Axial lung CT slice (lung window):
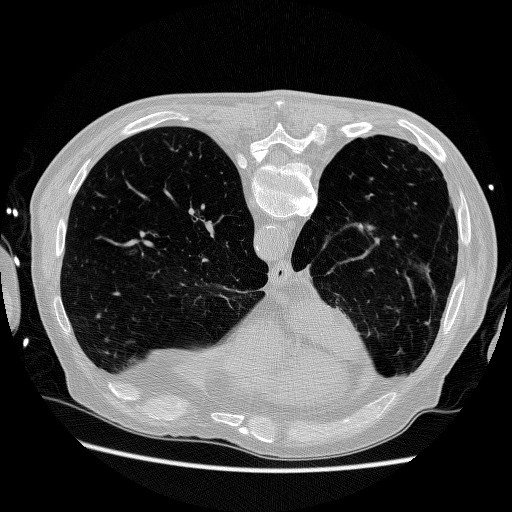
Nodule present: no